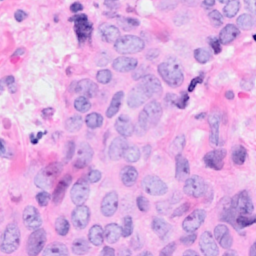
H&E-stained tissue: Breast